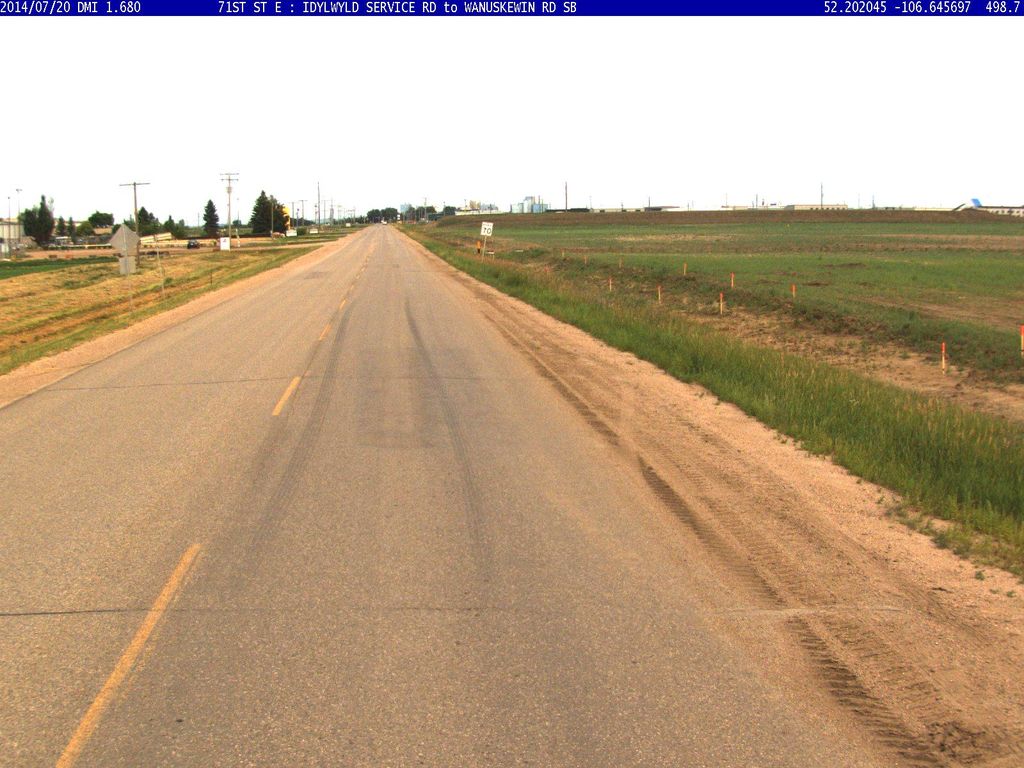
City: saskatoon